Question: I am using:
'''
plt.bar(range(len(d)), d.values(), align='center')
plt.yticks(range(len(d)), d.keys())
plt.xlabel('frequency', fontsize=18)
plt.ylabel('keywords', fontsize=18)
plt.show()
'''
and I am getting the output below:

but I want to show the corresponding bar for each keyword on the y-axis, rather than the x-axis. How can I achieve that?
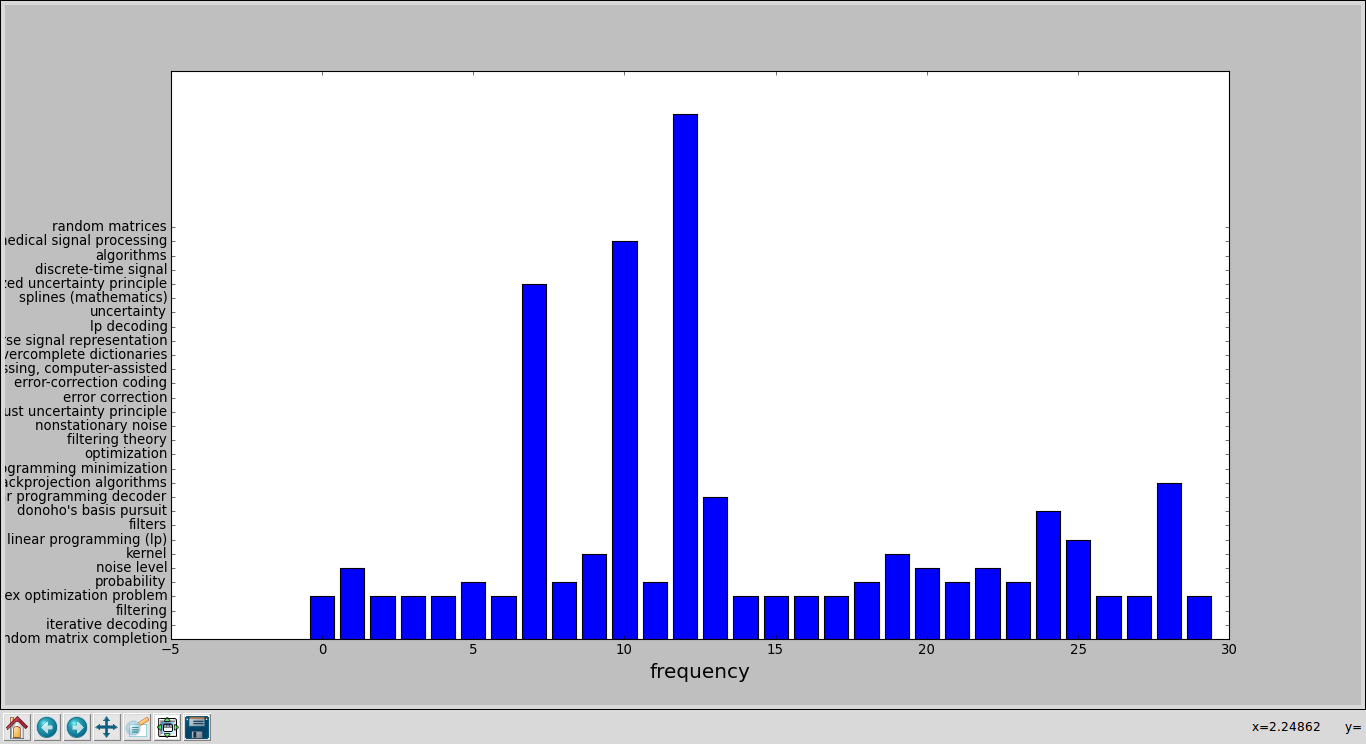
Answer: Using matplotlib's <URL> function will create a horizontal bar chart for you:
'''
plt.barh(range(len(d)), d.values(), align='center')
'''
From the docs:
> 'matplotlib.pyplot.barh(bottom, width, height=0.8, left=None, hold=None, **kwargs)'Make a horizontal bar plot with rectangles bounded by:'left, left + width, bottom, bottom + height'(left, right, bottom and top edges) bottom, width, height, and left can be either scalars or
sequences
Also see the 'barh' demo on the matplotlib gallery page <URL>